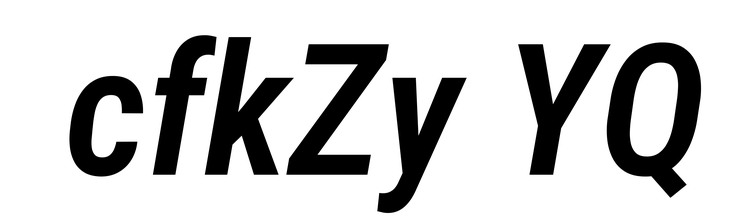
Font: Roboto-Italic_Condensed_SemiBold_Italic